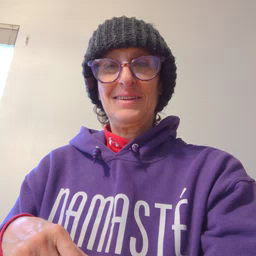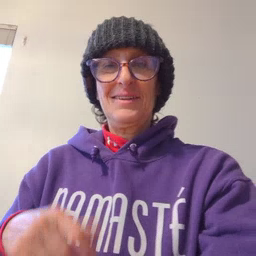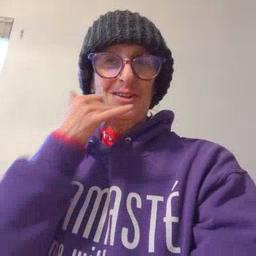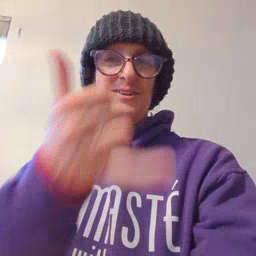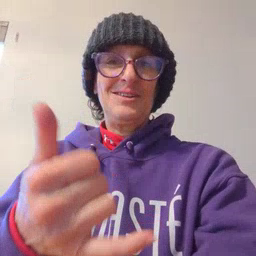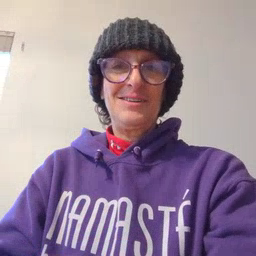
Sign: callonphone